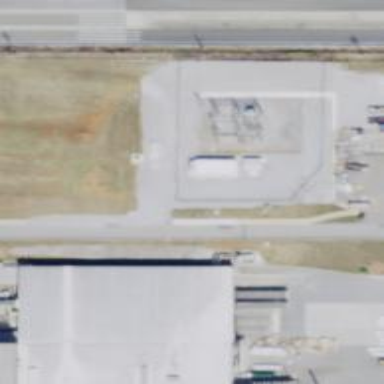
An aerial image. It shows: Industrial power substation enclosed by fence.